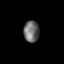
Tissue: prostate
Cell type: Myeloid cells
Senescence score: 0.694
Nuclear area (px): 330
Mean DAPI intensity: 106.673